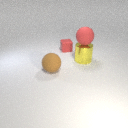
large yellow metal cylinder below large red rubber sphere